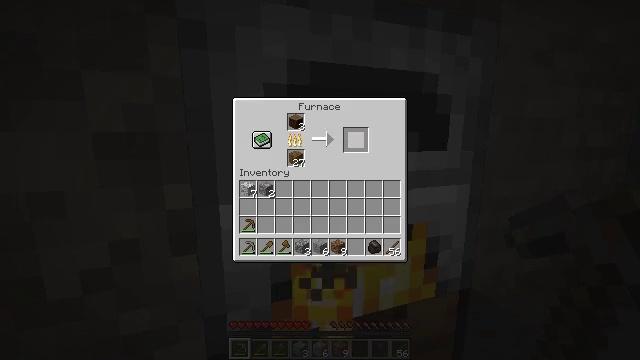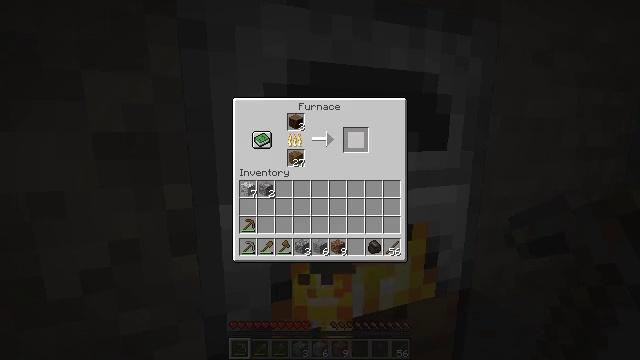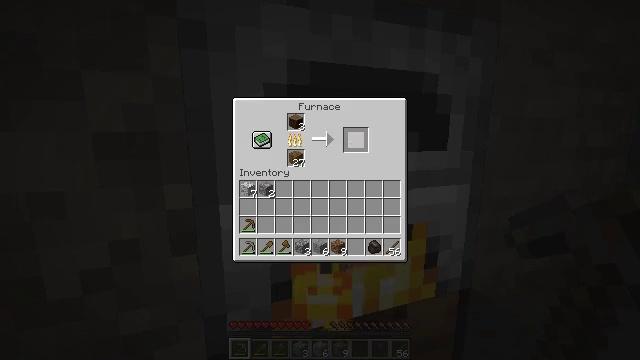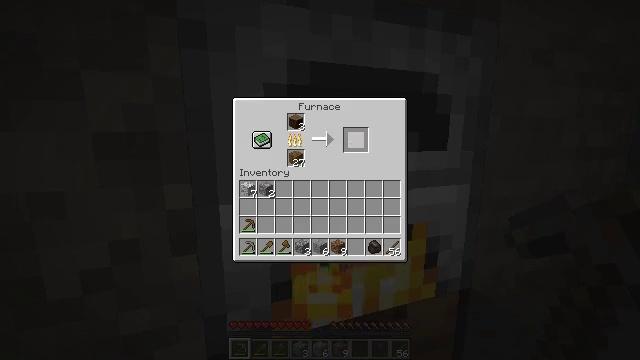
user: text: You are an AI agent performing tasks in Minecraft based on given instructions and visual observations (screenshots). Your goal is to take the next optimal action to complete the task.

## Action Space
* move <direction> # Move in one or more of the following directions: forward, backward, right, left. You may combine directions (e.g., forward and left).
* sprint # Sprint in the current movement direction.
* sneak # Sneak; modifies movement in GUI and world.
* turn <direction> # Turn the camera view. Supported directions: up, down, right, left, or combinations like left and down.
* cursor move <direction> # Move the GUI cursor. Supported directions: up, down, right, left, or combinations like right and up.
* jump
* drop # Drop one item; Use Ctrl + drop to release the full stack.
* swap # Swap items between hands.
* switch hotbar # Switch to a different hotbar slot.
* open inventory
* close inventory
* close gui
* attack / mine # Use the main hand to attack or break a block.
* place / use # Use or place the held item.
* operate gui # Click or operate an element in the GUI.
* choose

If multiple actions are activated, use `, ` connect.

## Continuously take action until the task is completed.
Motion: motion action
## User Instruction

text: Interact with the furnace to get charcoal.
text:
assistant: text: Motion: sneak
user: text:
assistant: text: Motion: no_op
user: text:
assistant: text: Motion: no_op
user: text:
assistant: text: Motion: no_op